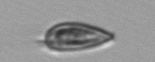
Label: Prorocentrum_triestinum